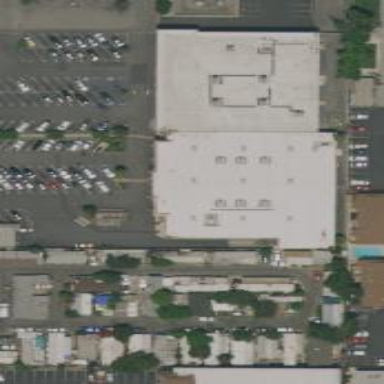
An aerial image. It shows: Retail building.